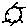
Label: sun